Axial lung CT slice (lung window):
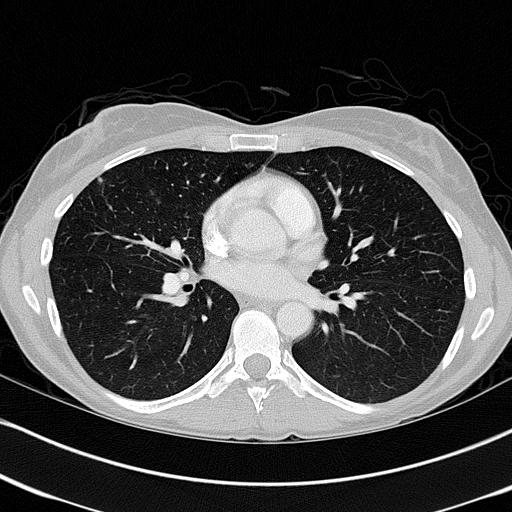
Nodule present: yes
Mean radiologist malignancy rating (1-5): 3